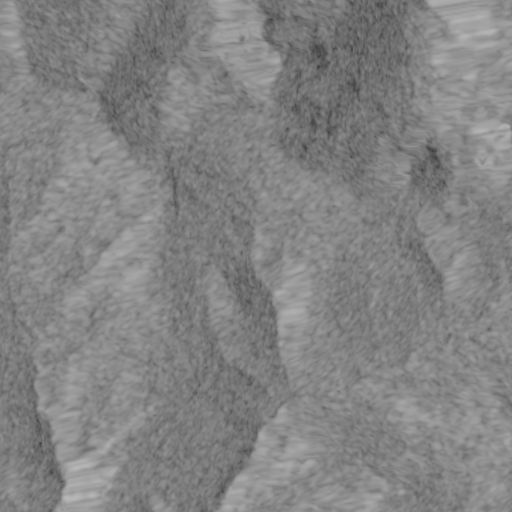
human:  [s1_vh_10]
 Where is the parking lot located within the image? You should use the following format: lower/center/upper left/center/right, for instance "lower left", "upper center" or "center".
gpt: The parking lot is located in the center right of the image.
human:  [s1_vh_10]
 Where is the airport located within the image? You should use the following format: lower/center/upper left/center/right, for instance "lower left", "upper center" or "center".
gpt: There is no airport in the image.

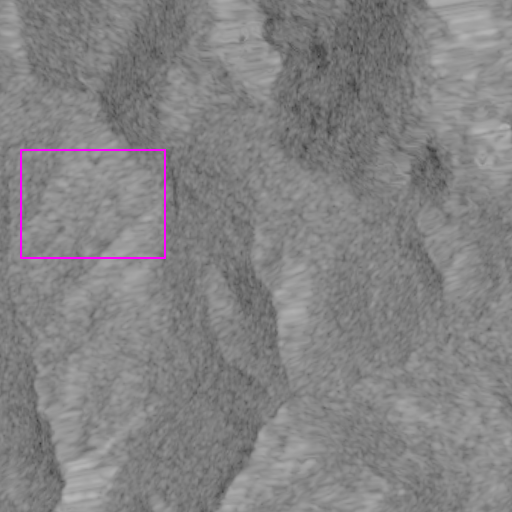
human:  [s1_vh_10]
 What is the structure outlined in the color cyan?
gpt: There is no cyan outline.
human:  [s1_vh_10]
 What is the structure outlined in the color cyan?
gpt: There is no structure outlined in cyan.